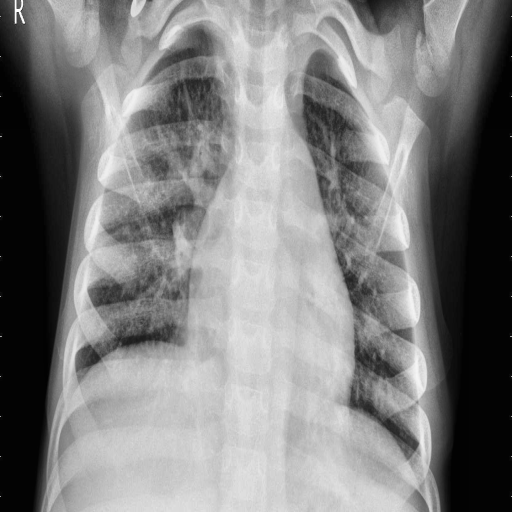
Finding: PNEUMONIA